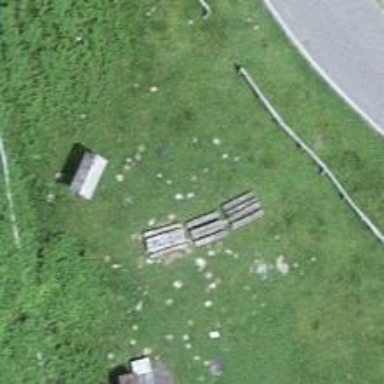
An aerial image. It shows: Picnic table located in leisure land area.